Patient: sex M, age 52
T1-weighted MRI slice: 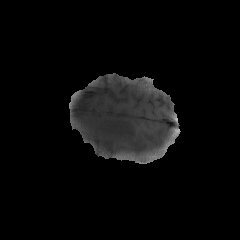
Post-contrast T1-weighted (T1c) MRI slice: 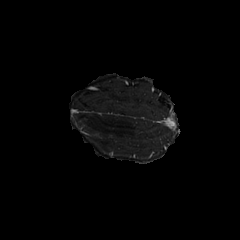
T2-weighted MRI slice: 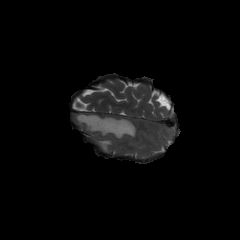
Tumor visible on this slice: yes
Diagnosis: Glioblastoma, IDH-wildtype
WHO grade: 4